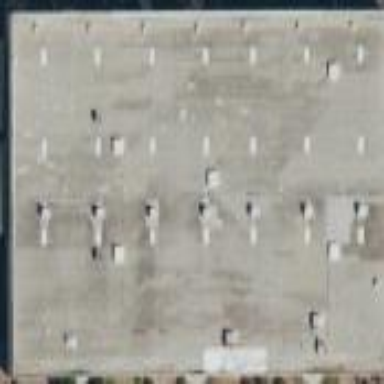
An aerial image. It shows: Warehouse building.